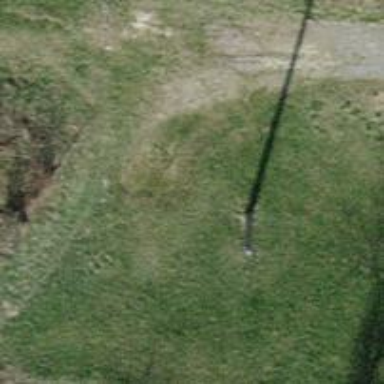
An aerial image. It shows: Concrete power pole.